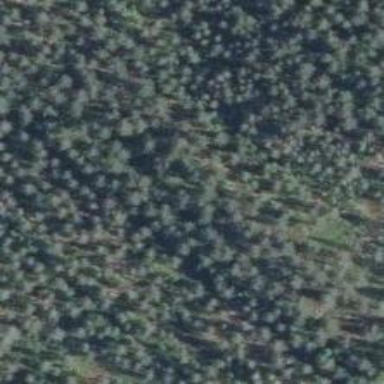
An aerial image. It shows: Needle-leaved woodland.